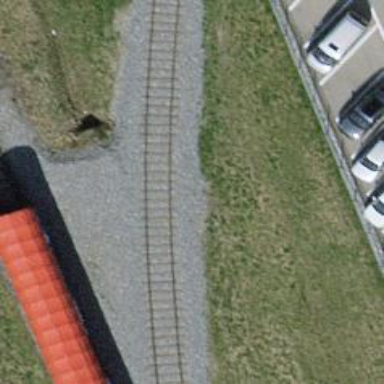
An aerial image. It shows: Single-track spur railway line.